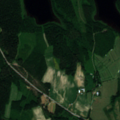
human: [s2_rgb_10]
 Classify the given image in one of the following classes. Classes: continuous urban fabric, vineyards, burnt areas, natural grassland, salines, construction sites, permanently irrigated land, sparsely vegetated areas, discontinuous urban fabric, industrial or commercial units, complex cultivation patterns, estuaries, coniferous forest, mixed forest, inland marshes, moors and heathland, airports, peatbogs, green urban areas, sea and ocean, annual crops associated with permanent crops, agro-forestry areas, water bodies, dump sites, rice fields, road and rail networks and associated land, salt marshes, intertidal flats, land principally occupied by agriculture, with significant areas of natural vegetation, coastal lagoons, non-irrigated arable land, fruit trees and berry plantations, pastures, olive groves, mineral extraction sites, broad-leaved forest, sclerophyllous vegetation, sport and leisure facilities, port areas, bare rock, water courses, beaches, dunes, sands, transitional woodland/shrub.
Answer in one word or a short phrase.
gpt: non-irrigated arable land, land principally occupied by agriculture, with significant areas of natural vegetation, coniferous forest, mixed forest, water bodies